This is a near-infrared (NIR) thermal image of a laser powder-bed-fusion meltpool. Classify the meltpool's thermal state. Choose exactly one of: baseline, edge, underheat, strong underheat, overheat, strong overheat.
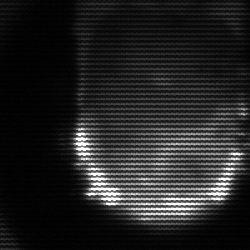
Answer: baseline